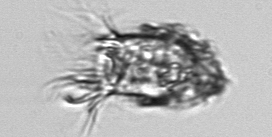
Label: Tintinnopsis